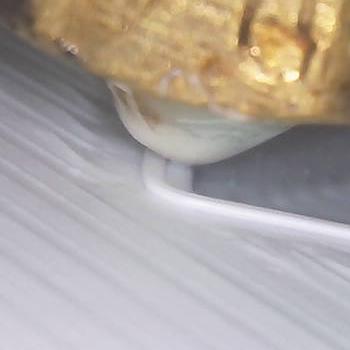
Flow rate: 59%